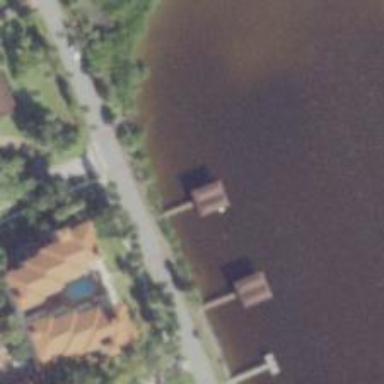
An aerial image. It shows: Man-made pier.